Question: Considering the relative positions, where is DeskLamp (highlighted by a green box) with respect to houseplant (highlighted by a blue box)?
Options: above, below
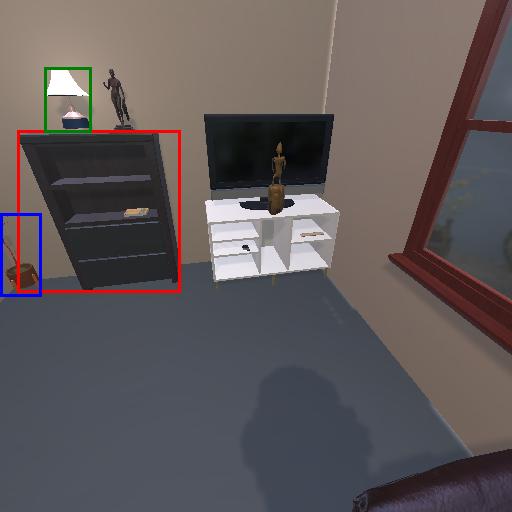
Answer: above